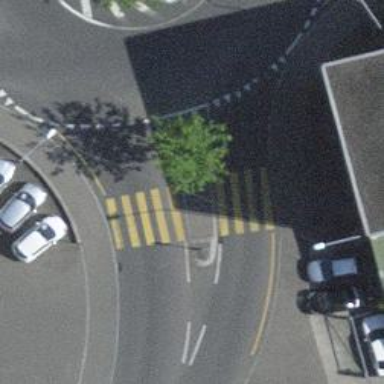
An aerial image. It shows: Kerb barrier.